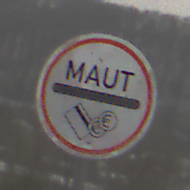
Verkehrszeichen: MautflichtigeStrecke
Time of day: Midday
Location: Outdoor (Nature)
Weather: Overcast
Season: Winter
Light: Natural